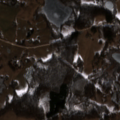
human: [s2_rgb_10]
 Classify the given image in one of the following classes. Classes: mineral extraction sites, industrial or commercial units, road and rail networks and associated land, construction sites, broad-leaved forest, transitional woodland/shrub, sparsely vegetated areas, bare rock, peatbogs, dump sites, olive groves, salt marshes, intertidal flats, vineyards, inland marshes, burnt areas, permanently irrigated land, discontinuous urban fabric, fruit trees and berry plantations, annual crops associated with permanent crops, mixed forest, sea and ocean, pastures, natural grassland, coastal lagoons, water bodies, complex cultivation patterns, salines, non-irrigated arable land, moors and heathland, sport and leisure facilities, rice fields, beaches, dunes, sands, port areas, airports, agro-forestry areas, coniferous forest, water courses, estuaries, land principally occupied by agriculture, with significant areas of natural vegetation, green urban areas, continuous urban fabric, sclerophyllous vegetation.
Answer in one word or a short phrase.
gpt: pastures, complex cultivation patterns, land principally occupied by agriculture, with significant areas of natural vegetation, broad-leaved forest